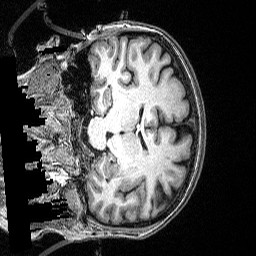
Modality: T1w
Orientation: coronal
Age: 43
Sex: female
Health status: healthy
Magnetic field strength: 3 T
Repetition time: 2.53 s
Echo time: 0.00331 s